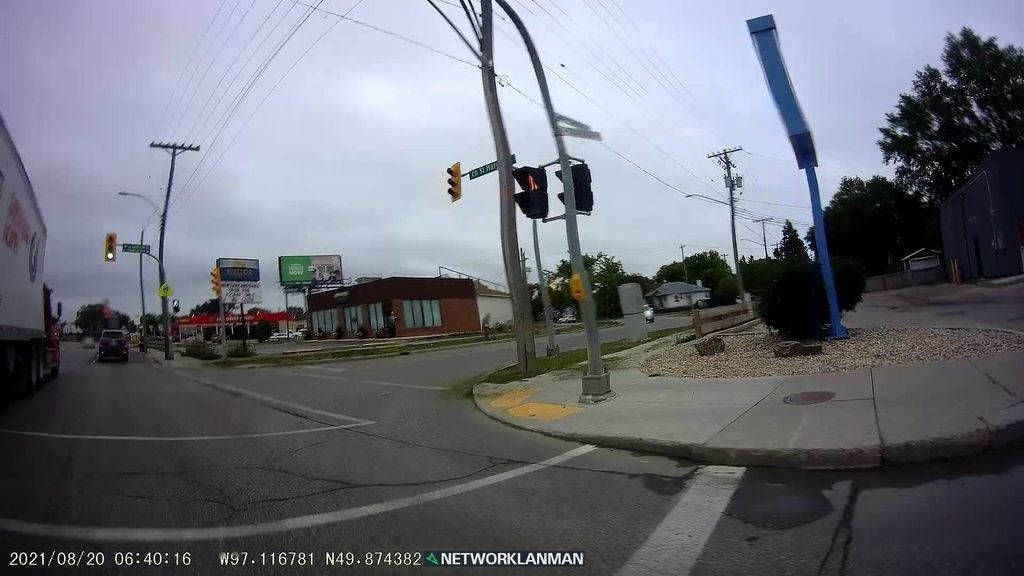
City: winnipeg